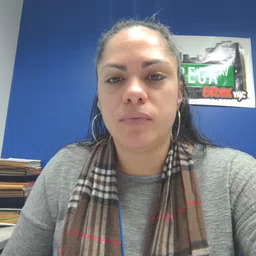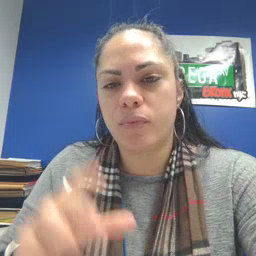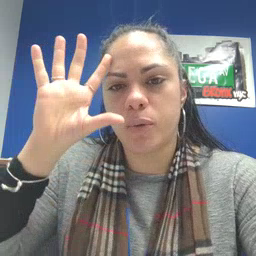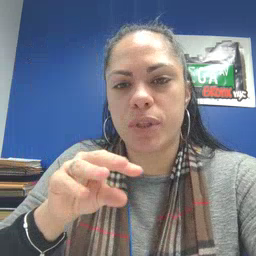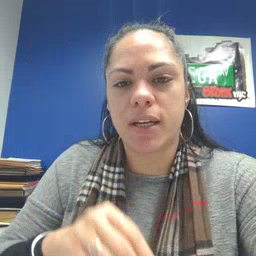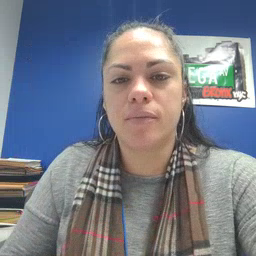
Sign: pretend